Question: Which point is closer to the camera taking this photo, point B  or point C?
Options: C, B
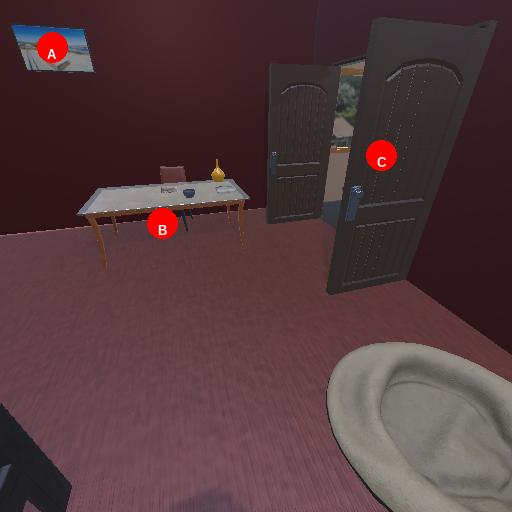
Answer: C